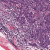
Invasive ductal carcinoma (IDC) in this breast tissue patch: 1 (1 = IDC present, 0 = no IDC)